Chest X-ray:
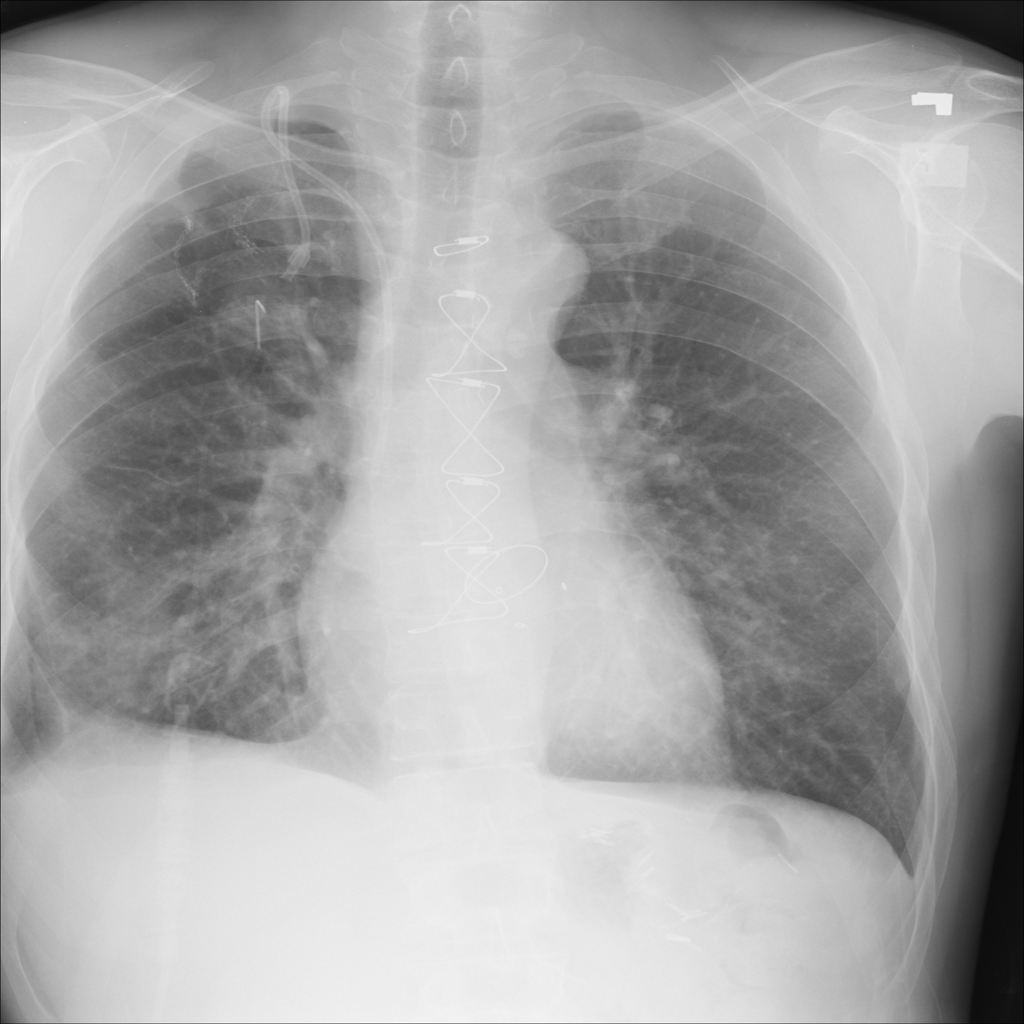
Findings: Pleural Thickening, Fibrosis, Consolidation
No abnormal finding: no